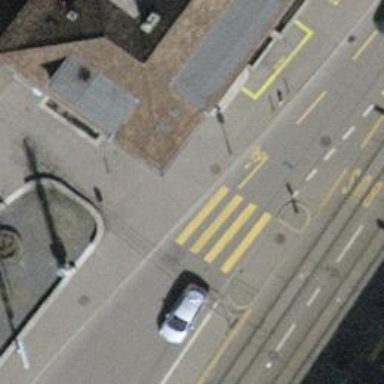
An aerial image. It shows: Uncontrolled zebra crossing with notable zebra markings.